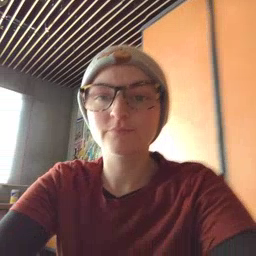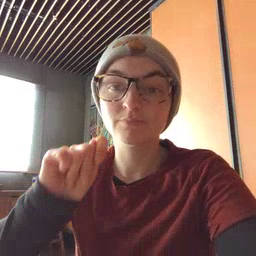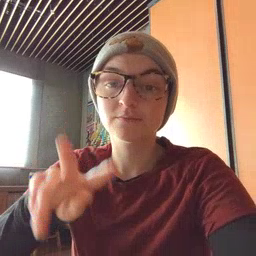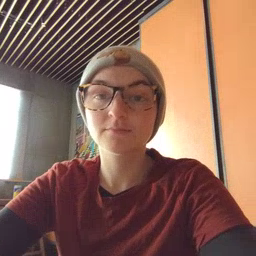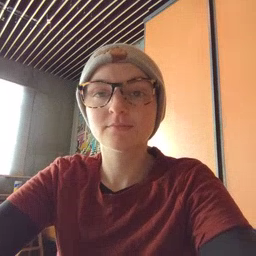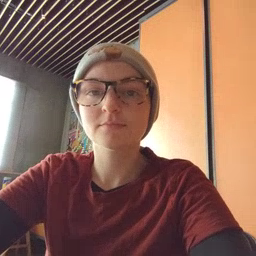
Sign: TV